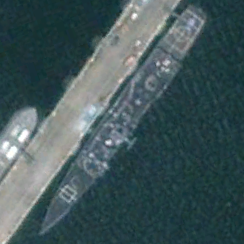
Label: cruiser